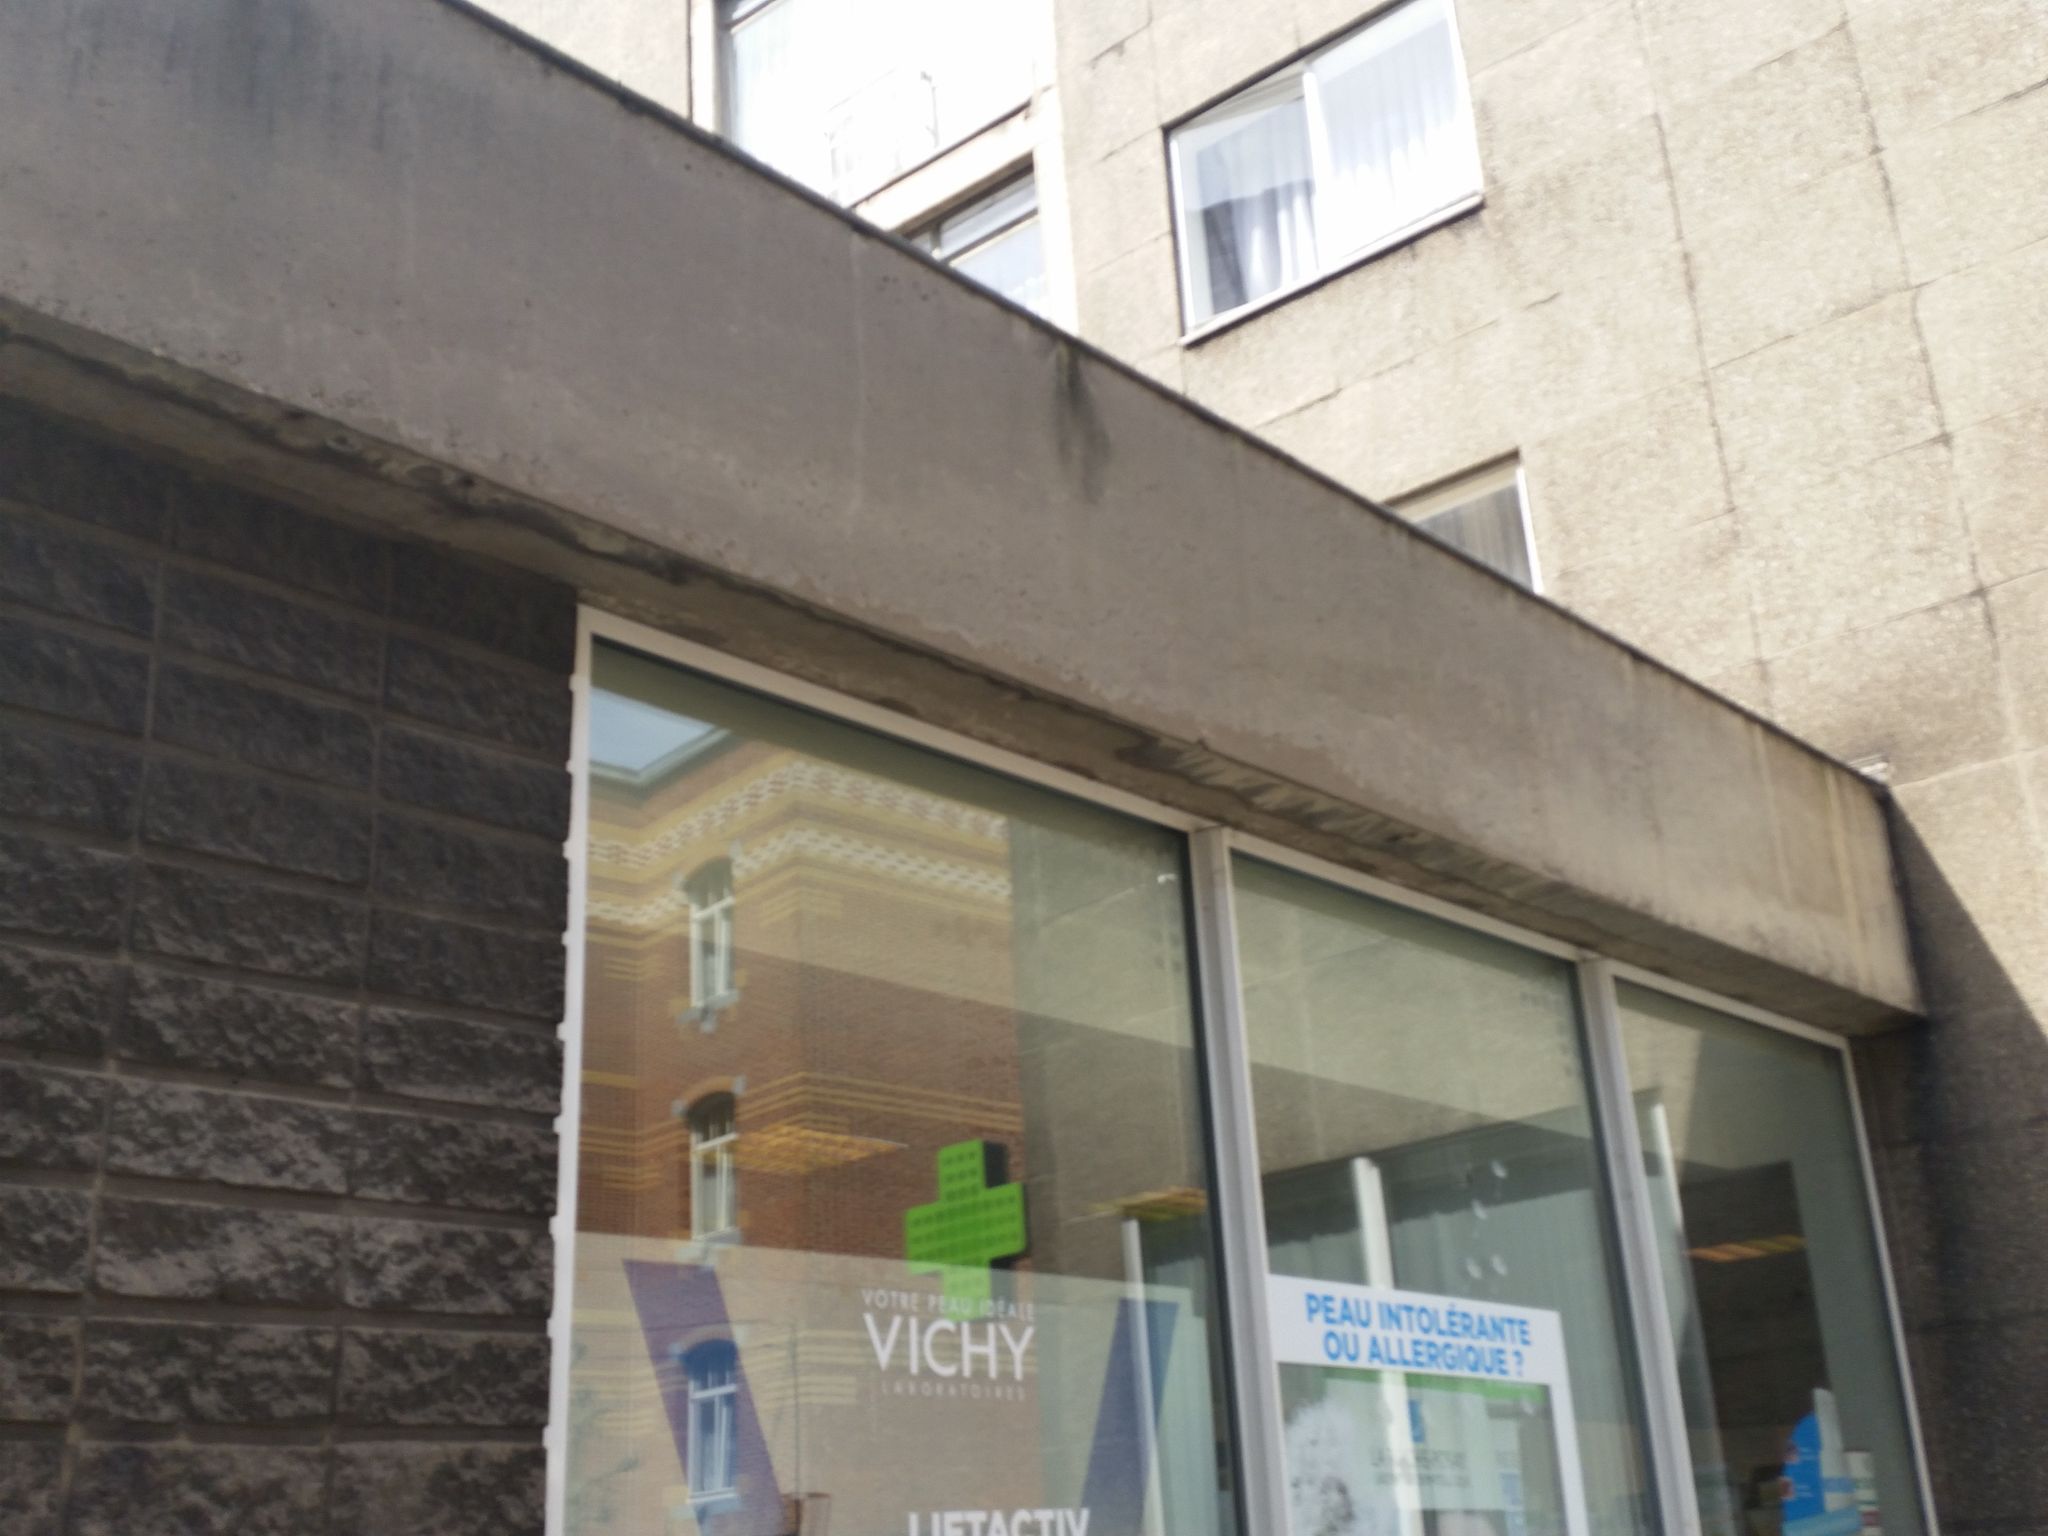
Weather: snowy
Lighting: day
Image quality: good
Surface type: walking surface
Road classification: steps, pedestrian, living_street
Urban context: urban centre
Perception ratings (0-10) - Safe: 4.72, Lively: 7.77, Beautiful: 2.84, Boring: 4.34, Depressing: 7.91, Wealthy: 3.92